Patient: sex M, age 47
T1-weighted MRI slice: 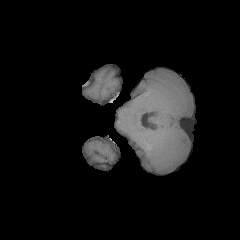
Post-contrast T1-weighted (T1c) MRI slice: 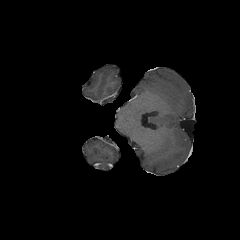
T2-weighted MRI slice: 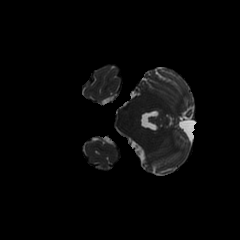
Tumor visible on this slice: no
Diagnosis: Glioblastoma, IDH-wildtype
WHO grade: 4